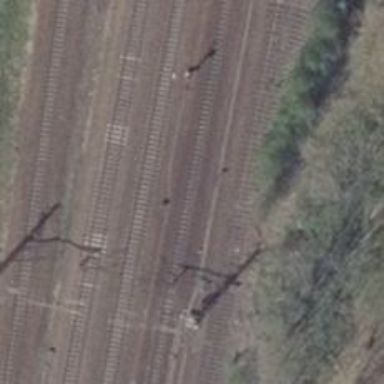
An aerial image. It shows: Railway signal.